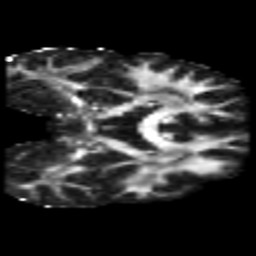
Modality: FA
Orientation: coronal
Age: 35
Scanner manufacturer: philips
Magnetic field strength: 3 T
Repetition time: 8.6 s
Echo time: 0.127 s